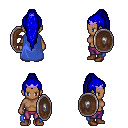
a pixel art fantasy rpg character, female body template, human, dark skin, blue cape, magenta pants, blue extra-long topknot hairstyle, purple tiara, brown shoes, shield, four views (front, back, left, right), 2x2 character sprite sheet, small pixel art, hard edges, no anti-aliasing